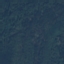
Label: Forest